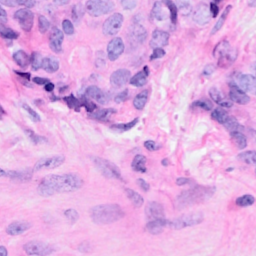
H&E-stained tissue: Breast